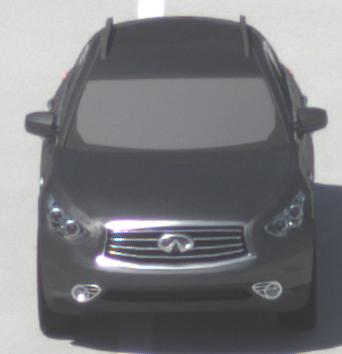
Make: Infiniti
Model: FX 37
Detailed model: FX (S51)
Model produced from: 2012/07
Model produced until: 2013/10
Doors: 5
Color: gray
Road condition: dry road
Daytime: midday
Contrast: high contrast